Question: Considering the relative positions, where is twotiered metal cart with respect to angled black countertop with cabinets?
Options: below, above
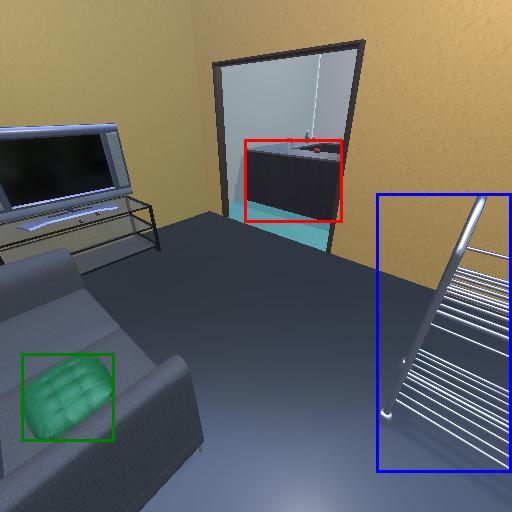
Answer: below